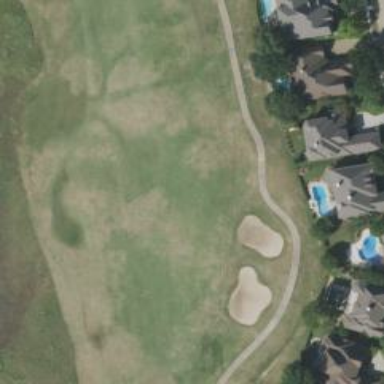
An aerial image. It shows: View of golf hole.